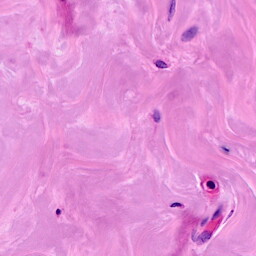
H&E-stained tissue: Breast